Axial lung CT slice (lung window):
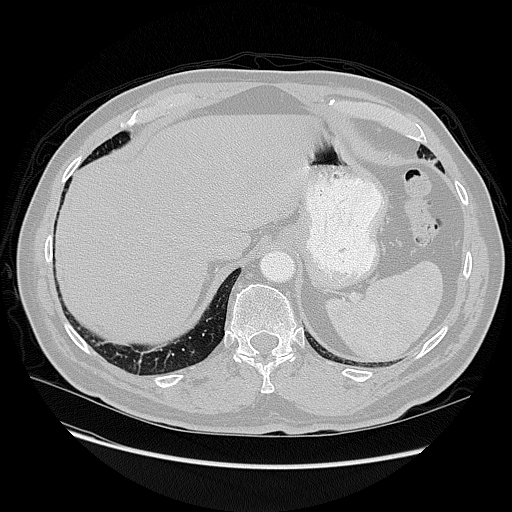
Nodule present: no